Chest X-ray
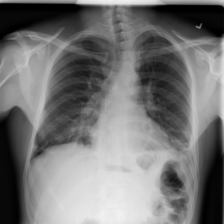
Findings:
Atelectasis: positive
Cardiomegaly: negative
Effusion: negative
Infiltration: negative
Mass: negative
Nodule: negative
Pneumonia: negative
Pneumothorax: negative
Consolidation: negative
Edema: negative
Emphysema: negative
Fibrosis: negative
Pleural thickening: negative
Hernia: negative